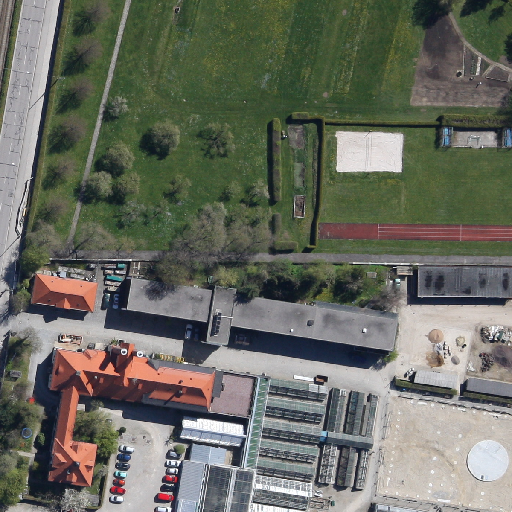
Referring expression: car